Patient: sex M, age 29
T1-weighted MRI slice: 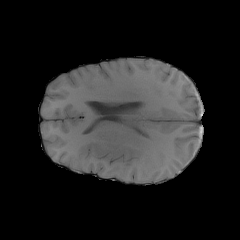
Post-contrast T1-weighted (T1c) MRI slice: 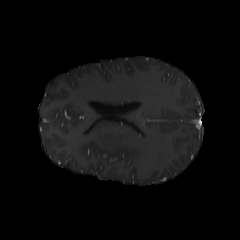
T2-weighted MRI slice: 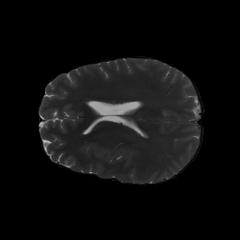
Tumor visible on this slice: no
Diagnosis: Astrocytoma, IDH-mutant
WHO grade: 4